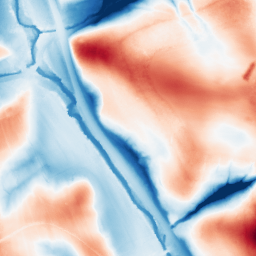
Category: edge_preserving
Decomposition family: guided
Decomposition parameters: radius: 32
eps: 0.01
Upsampling method: quartic
Upsampling parameters: scale: 4
Upsampling scale: 4